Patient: sex F, age 41
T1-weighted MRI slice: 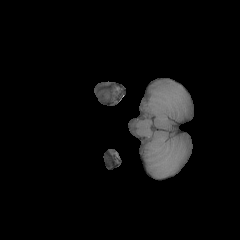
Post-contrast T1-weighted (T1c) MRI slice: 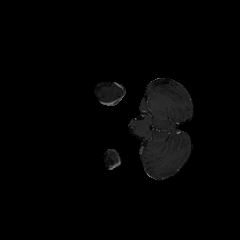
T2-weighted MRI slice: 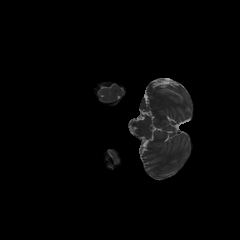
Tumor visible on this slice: no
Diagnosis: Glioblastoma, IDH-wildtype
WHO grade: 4